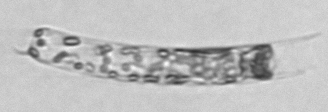
Label: Guinardia_striata